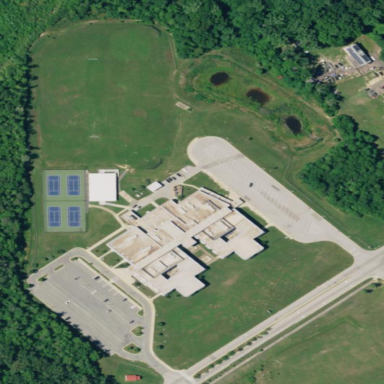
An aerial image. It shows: School.